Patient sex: M
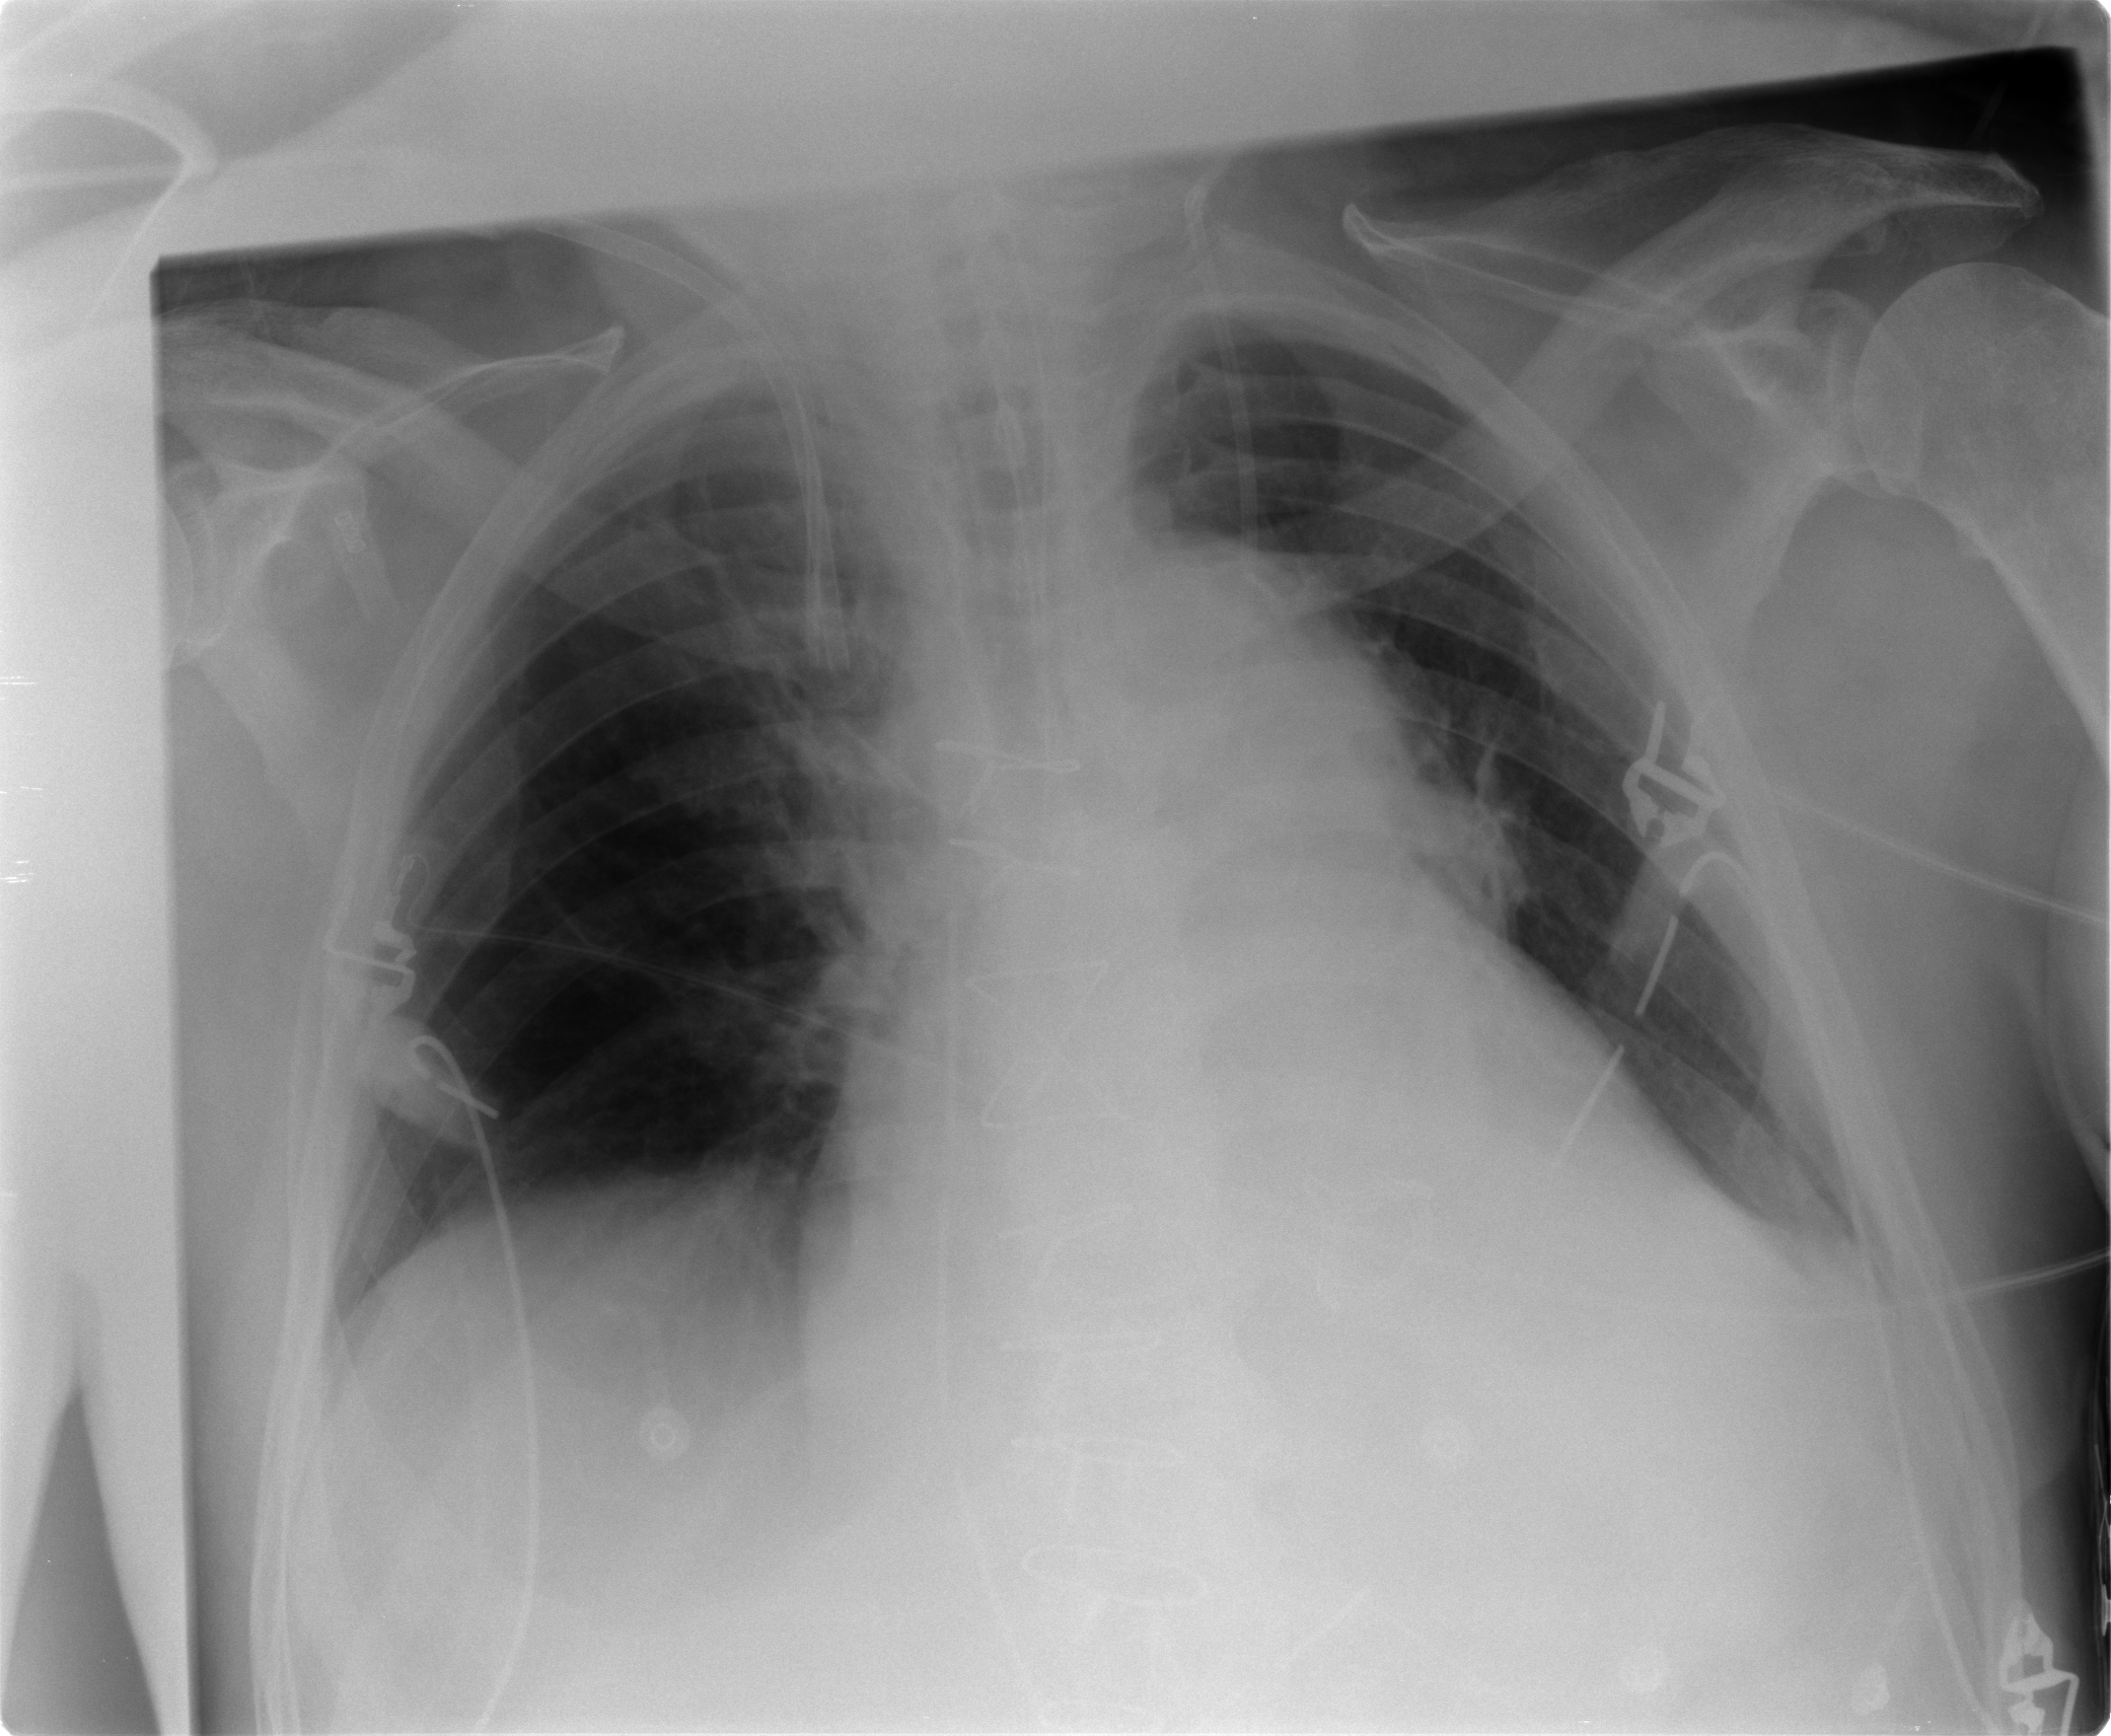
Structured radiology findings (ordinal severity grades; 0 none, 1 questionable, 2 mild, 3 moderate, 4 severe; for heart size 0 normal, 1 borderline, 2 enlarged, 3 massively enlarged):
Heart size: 2
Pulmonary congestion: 2
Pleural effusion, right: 0
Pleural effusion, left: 1
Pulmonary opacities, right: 0
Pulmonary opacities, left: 0
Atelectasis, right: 0
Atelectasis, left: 0